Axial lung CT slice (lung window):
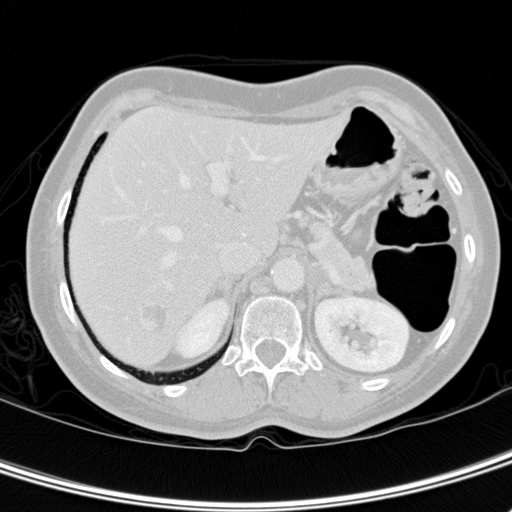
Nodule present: no